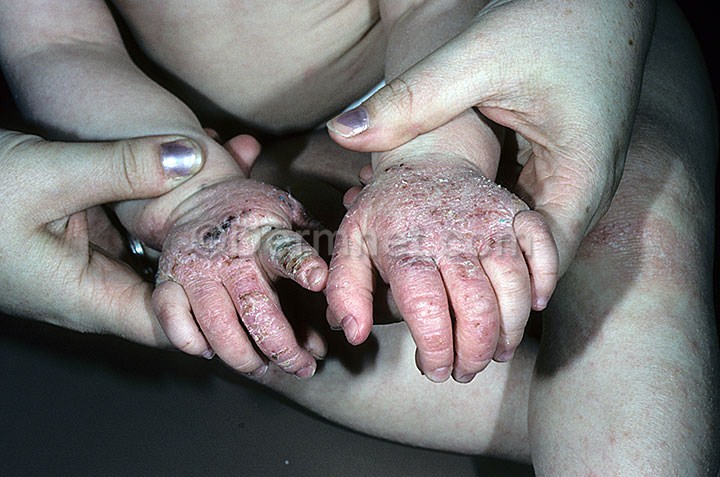
Disease: Atopic Dermatitis Photos